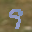
Label: 9